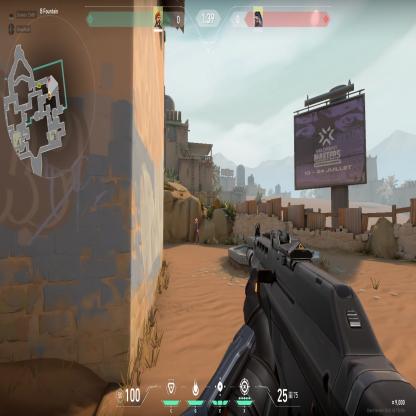
Label: enemy